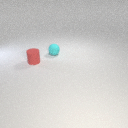
small red rubber cylinder to the left of small cyan rubber sphere